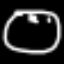
Label: clock